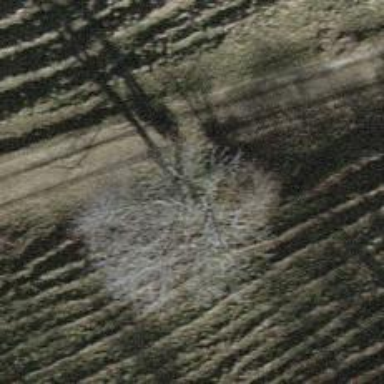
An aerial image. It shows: Beautiful tree in nature.